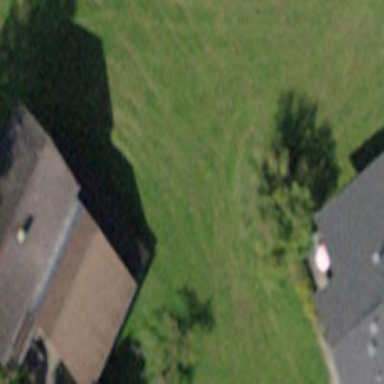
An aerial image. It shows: Farm building.